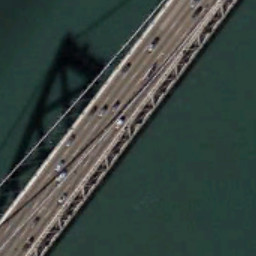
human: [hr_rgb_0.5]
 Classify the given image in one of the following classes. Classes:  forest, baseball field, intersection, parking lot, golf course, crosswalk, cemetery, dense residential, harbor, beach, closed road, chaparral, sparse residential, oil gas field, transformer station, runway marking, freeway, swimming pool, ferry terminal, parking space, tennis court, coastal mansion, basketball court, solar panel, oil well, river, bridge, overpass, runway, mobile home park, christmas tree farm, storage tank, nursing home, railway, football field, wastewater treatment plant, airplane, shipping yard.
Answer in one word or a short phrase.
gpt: bridge